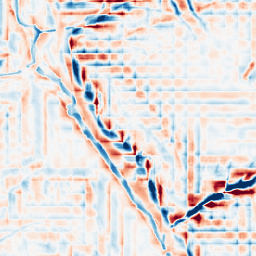
Category: wavelet
Decomposition family: wavelet_dwt
Decomposition parameters: wavelet: db2
level: 4
Upsampling method: cubic_mitchell
Upsampling parameters: scale: 4
Upsampling scale: 4